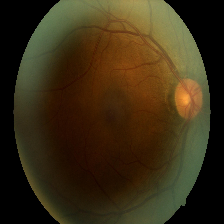
Diabetic retinopathy grade: Moderate